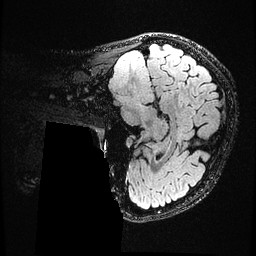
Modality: FLAIR
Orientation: sagittal
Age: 22
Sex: female
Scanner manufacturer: ge
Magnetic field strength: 3 T
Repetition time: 4.802 s
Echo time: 0.1158 s